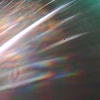
Label: sunburn